Interaction volume radius: 5 \u00c5
Interaction volume height: 20 \u00c5
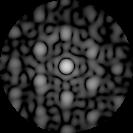
Disorder parameter: 0.5418